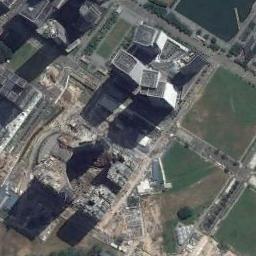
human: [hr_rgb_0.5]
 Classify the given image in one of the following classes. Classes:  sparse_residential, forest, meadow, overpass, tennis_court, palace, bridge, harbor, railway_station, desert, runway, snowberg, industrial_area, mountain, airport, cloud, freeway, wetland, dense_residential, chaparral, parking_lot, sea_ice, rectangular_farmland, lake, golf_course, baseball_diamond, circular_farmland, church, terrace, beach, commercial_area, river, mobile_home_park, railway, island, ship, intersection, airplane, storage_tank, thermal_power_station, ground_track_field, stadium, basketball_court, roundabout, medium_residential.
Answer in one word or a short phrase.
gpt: commercial_area